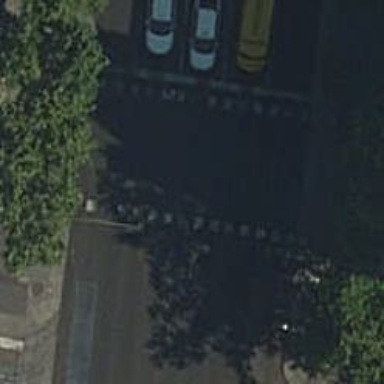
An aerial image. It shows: View of zebra crossing with traffic signals.